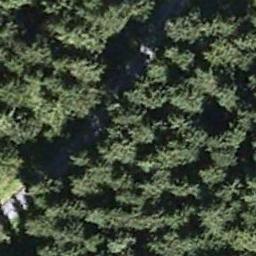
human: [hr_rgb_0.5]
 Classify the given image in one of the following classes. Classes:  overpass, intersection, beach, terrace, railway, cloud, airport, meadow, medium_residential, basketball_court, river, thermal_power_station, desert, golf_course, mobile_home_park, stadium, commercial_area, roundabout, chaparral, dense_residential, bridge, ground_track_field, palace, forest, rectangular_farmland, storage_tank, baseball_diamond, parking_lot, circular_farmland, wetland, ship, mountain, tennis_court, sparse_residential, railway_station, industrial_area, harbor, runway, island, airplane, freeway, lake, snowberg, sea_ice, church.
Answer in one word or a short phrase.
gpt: forest